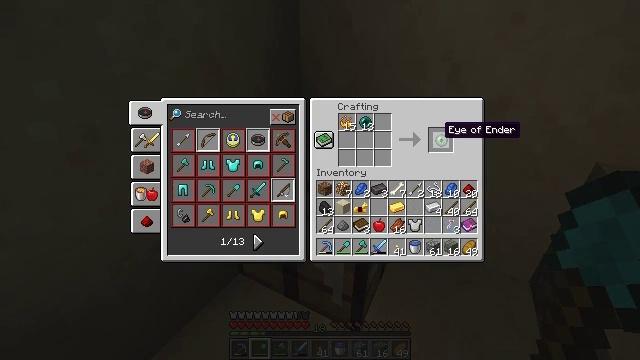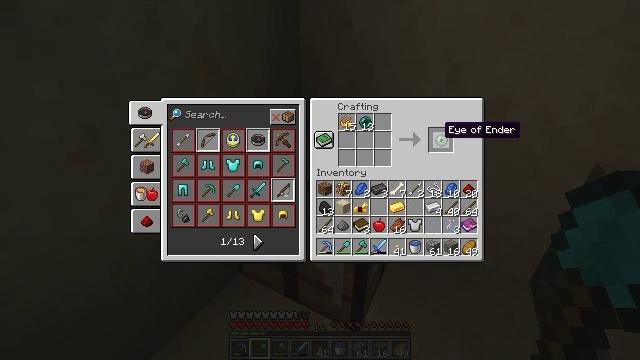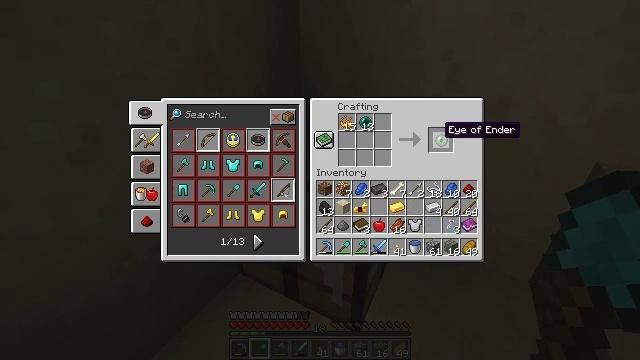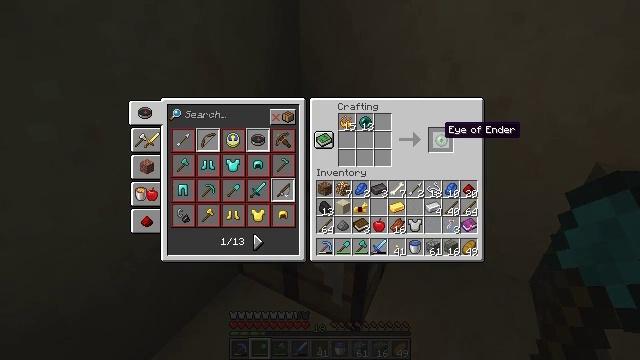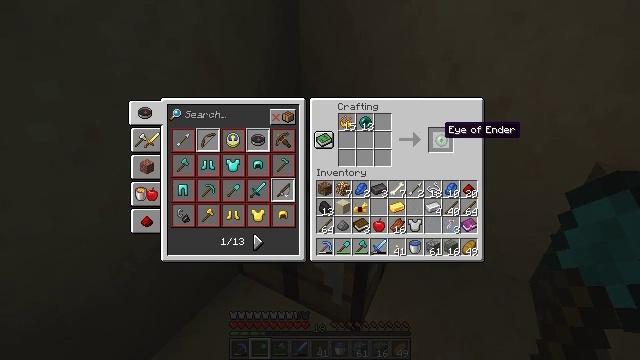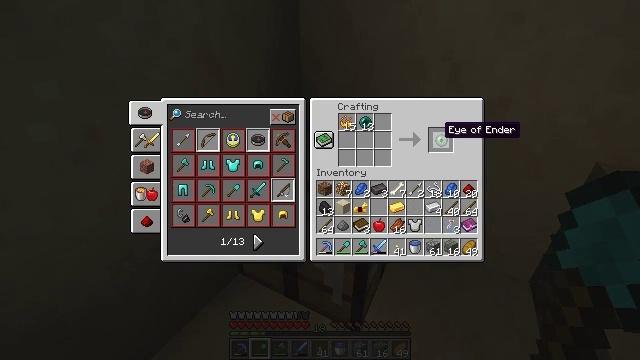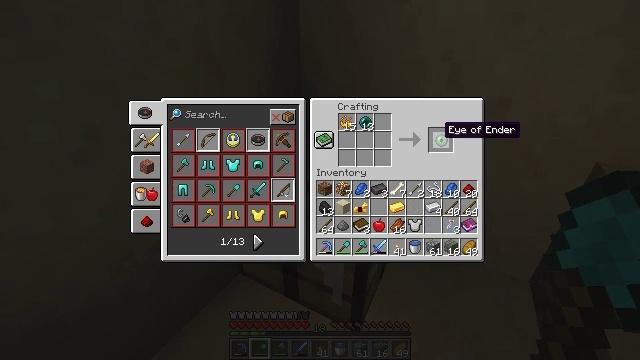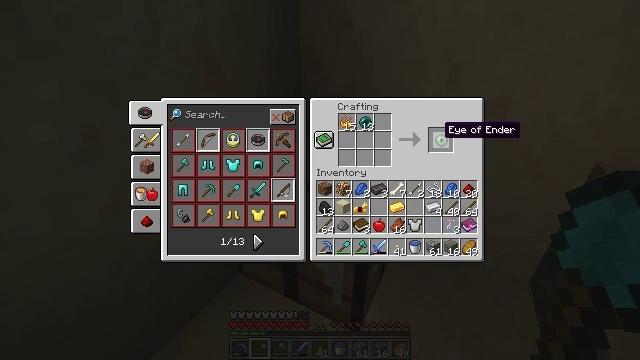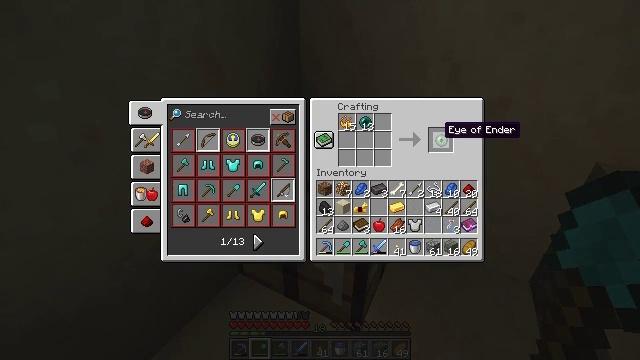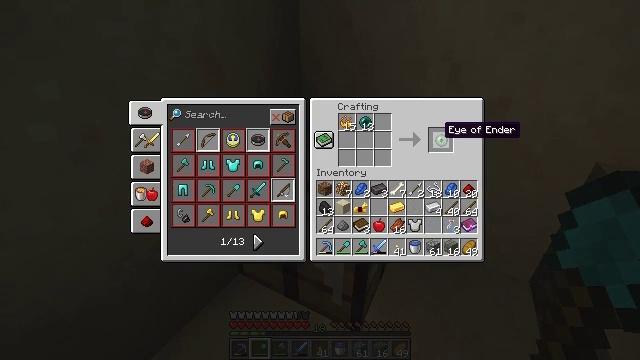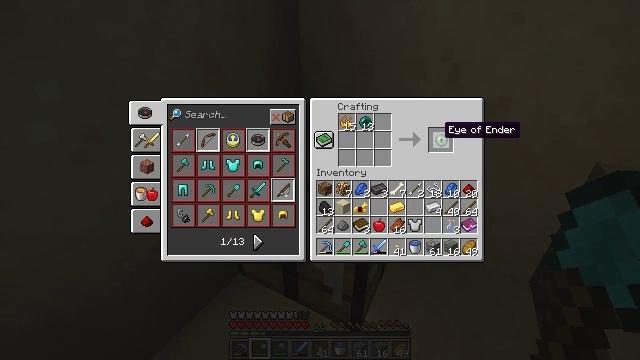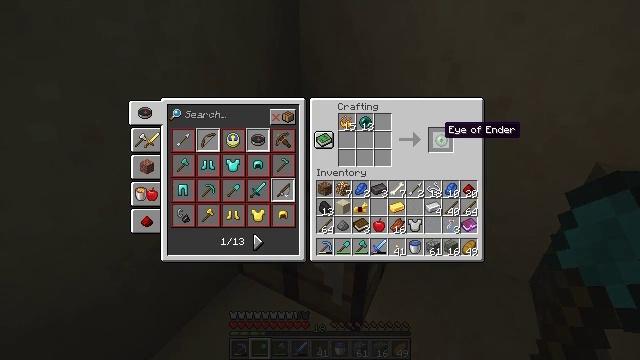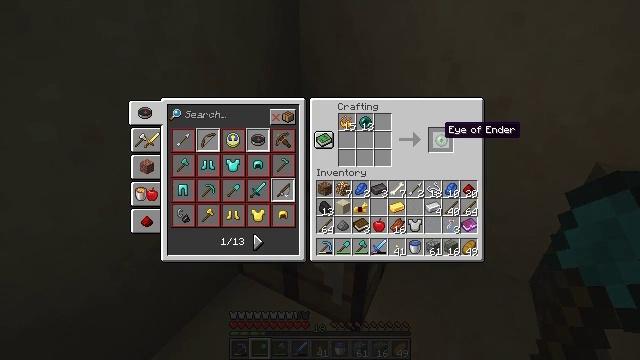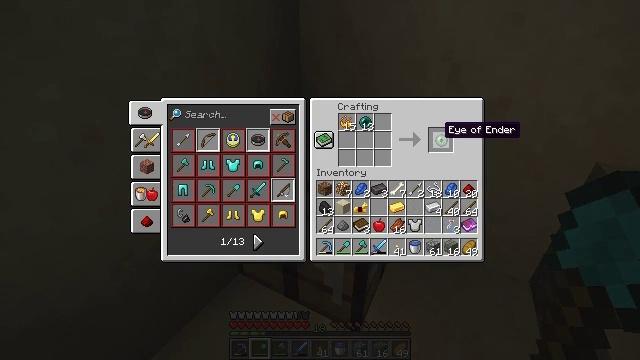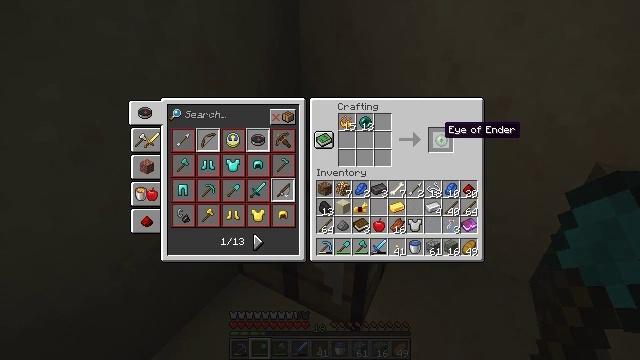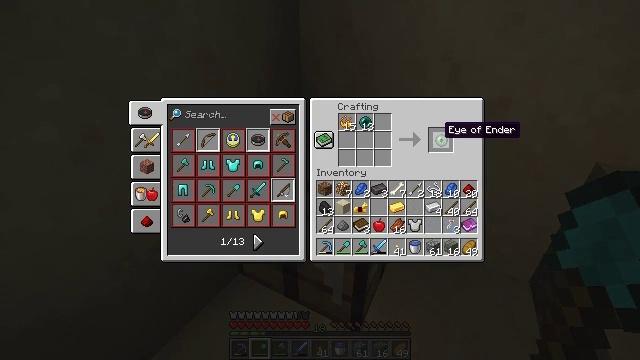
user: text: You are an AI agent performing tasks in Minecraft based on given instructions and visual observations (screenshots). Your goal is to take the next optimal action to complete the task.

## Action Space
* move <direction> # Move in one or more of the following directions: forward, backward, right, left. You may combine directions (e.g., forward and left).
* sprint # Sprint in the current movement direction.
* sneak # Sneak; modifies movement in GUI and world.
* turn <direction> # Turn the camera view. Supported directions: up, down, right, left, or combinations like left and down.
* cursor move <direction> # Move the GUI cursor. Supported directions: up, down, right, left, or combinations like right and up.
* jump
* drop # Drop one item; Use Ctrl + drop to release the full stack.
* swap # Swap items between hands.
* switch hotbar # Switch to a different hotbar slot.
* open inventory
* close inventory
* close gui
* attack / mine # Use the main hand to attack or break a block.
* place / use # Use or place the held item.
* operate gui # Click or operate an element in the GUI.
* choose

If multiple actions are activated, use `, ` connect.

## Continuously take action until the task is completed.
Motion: motion action
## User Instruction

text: Craft the ender eye using an ender pearl and blaze powder.
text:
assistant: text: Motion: no_op
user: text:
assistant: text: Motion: no_op
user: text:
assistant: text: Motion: no_op
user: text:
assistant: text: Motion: no_op
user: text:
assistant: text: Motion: no_op
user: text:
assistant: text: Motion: no_op
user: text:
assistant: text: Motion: no_op
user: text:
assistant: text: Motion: no_op
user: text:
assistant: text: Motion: no_op
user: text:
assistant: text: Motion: no_op
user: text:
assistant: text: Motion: no_op
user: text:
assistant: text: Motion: no_op
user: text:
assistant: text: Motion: no_op
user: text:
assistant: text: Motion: no_op
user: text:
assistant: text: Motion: no_op
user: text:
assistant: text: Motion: operate gui
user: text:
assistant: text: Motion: operate gui
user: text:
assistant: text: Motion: operate gui
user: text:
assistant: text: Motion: no_op
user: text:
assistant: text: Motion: no_op
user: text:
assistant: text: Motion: no_op
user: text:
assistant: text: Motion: no_op
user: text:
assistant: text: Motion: no_op
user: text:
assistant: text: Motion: no_op
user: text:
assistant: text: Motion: operate gui
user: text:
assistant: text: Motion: operate gui
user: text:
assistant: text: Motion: no_op
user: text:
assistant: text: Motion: no_op
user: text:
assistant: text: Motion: operate gui
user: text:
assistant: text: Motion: operate gui